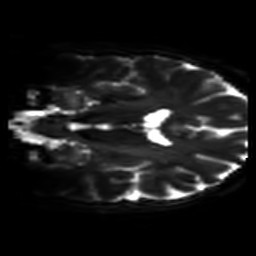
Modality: DWI
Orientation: coronal
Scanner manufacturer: philips
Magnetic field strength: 7 T
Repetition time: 9.612 s
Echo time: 0.073 s